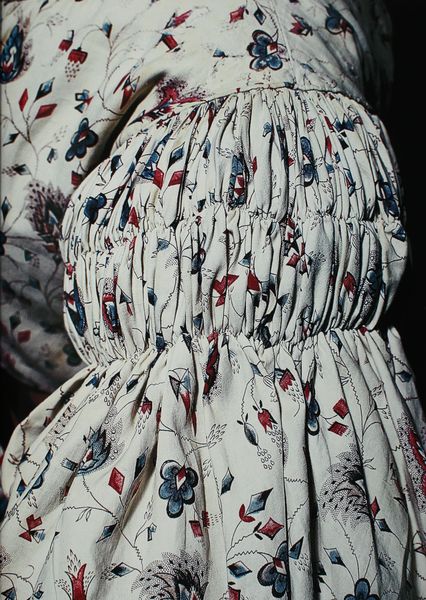
Titel: Tageskleid (Detail)
Standort: Kyoto (Japan)
Institution: Kyoto Costume Institute
Schlagwörter: blau, blätter, schatten, weiß, dreieck, ausschnitt, blume, blumen, frau, grau, kleid, rücken, schwarz, zeichnung, blüten, rot, mode, muster, ornament, rock, arm, falten, kleidung, ärmel, zweige, kostüm, stickerei, stoff, strick, saum, pflanzen, puffärmel, schulter, ranken, modell, bündel, dekoration, falte, detail, floral, seitenansicht, faltenwurf, rüschen, fein, naht, oberkörper, raffung, foto, fotografie, gemustert, stiele, blumenmuster, linie, technik, druck, schnitt, seite, strich, bekleidung, raute, rauten, biedermeier, plissee, stickereien, gerafft, textil, art deco, raffungen, textilien, nähte, türkies, gebauscht, genäht, gefältet, gummi, gebündelt, gummizug, stoffdruck, smock